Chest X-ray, PA view. Patient: 73 years old, sex M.
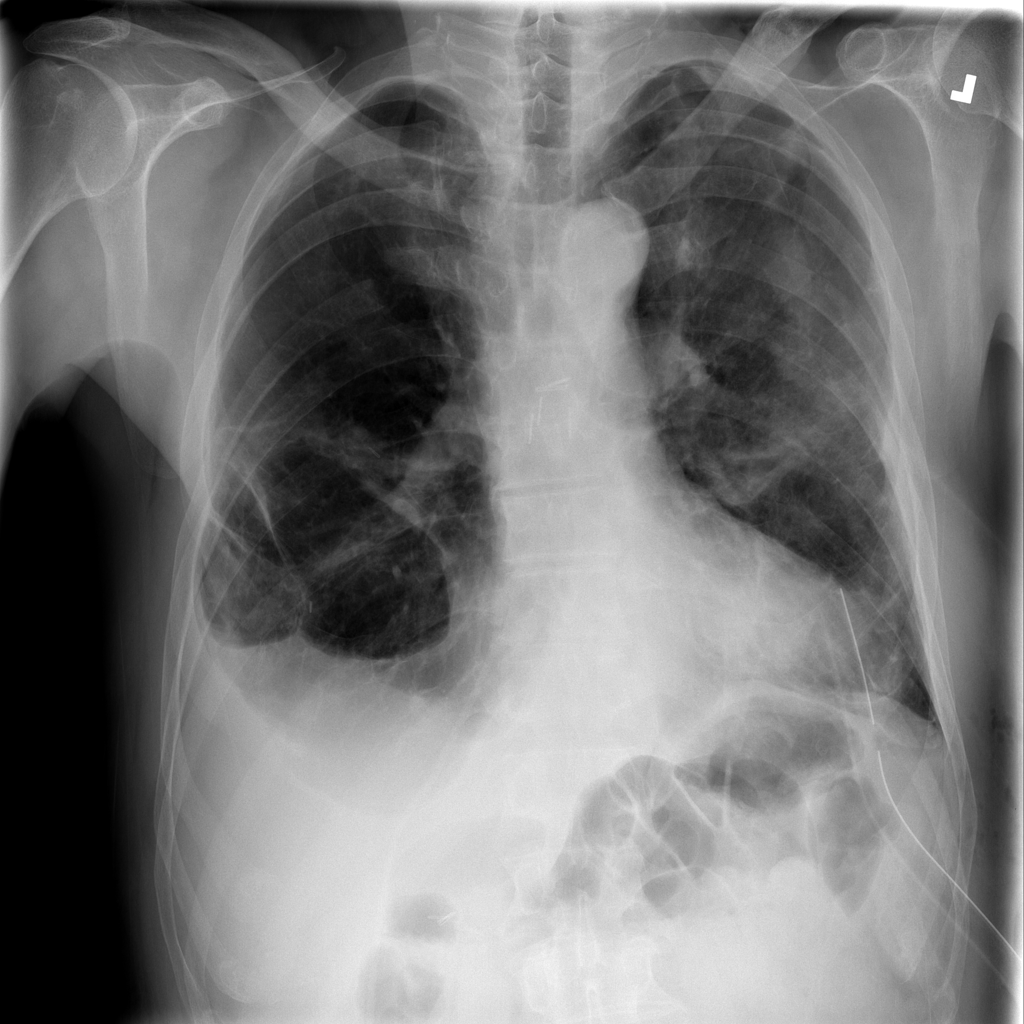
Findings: Infiltration